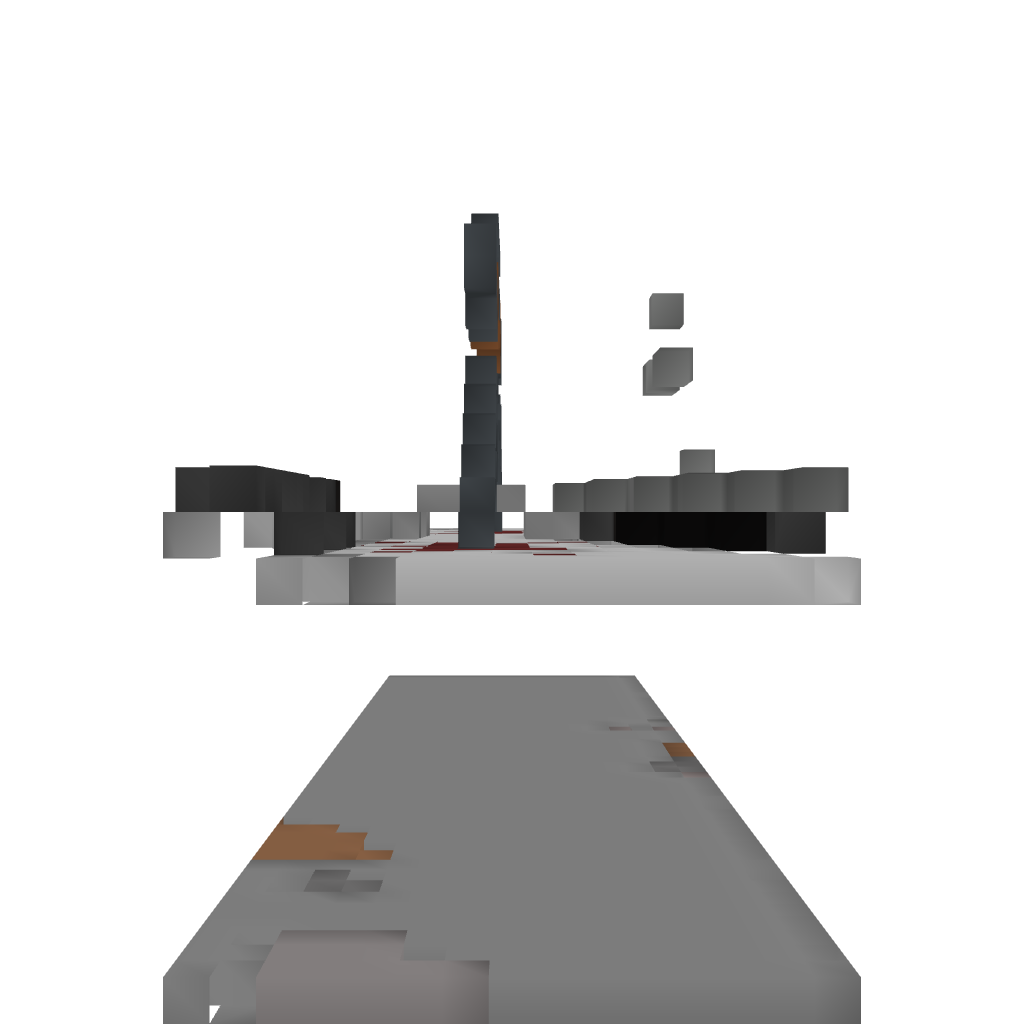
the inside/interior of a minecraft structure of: Swords Pixelart